Interaction volume radius: 5 \u00c5
Interaction volume height: 15 \u00c5
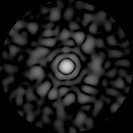
Disorder parameter: 0.8035